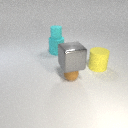
large cyan rubber cylinder below small cyan rubber cylinder